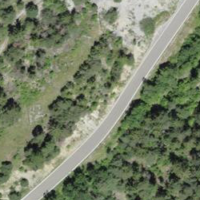
EUNIS habitat code: 48
Species observed at this site:
Phyteuma orbiculare